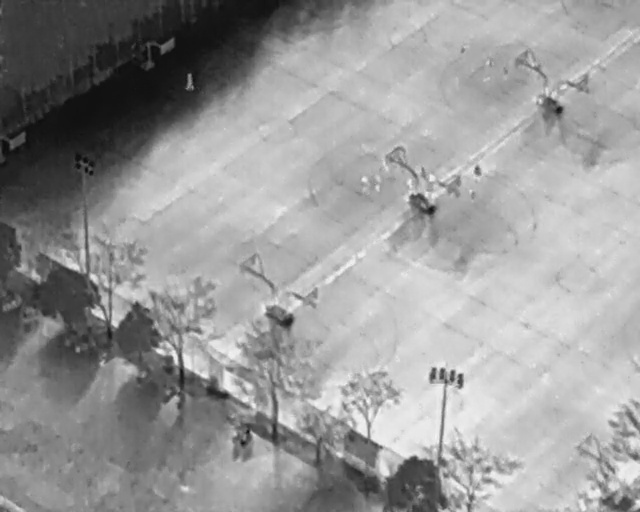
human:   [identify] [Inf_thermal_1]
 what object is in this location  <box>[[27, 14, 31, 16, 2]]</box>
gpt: <ref>1 medium person at the top left</ref>